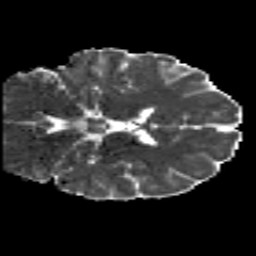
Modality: MD
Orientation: coronal
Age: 20
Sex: male
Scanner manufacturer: siemens
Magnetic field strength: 3 T
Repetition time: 8.8 s
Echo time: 0.085 s